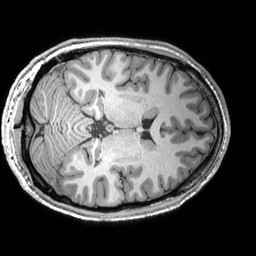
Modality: T1w
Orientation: axial
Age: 25
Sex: male
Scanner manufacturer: siemens
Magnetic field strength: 3 T
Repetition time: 2.53 s
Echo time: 0.00299 s